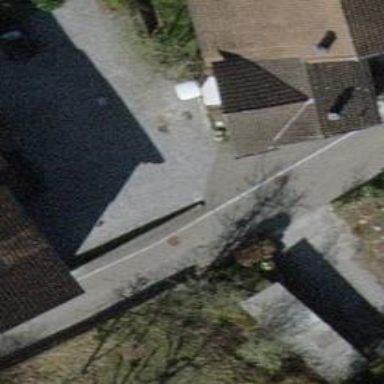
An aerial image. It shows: Residential road with paving stones.